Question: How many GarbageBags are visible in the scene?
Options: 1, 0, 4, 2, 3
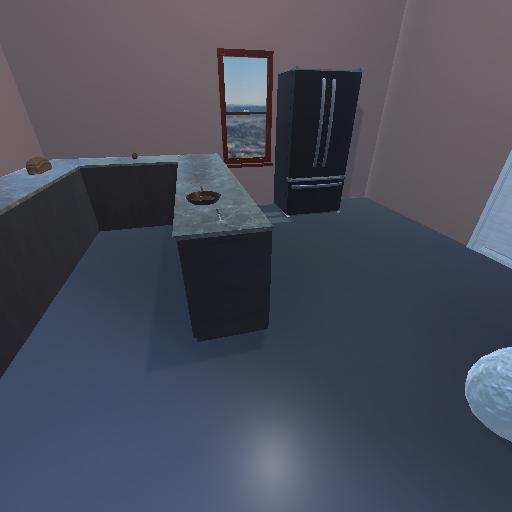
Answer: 1